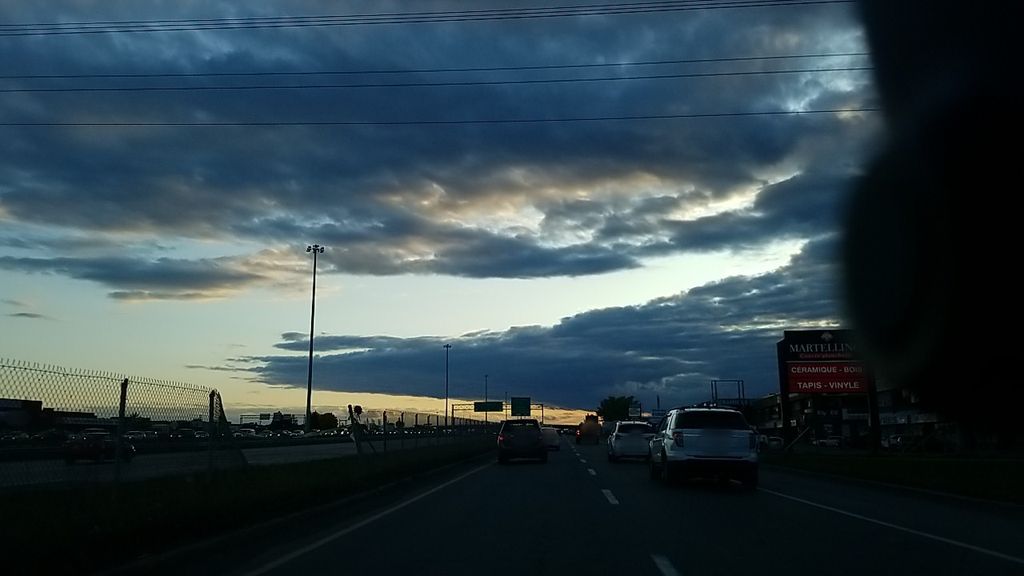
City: montreal